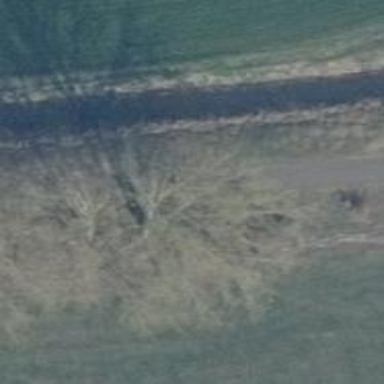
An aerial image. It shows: Row of trees in natural setting.